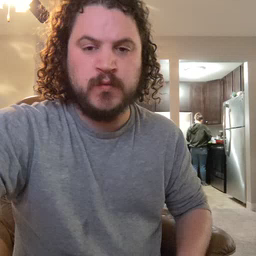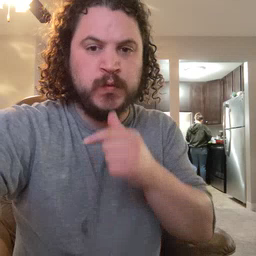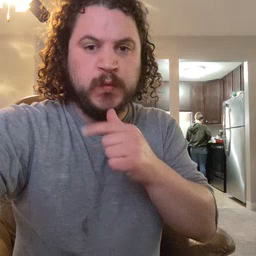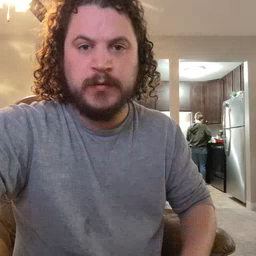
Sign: who